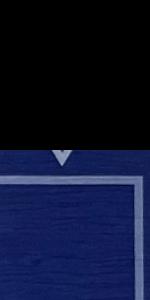
Label: Empty